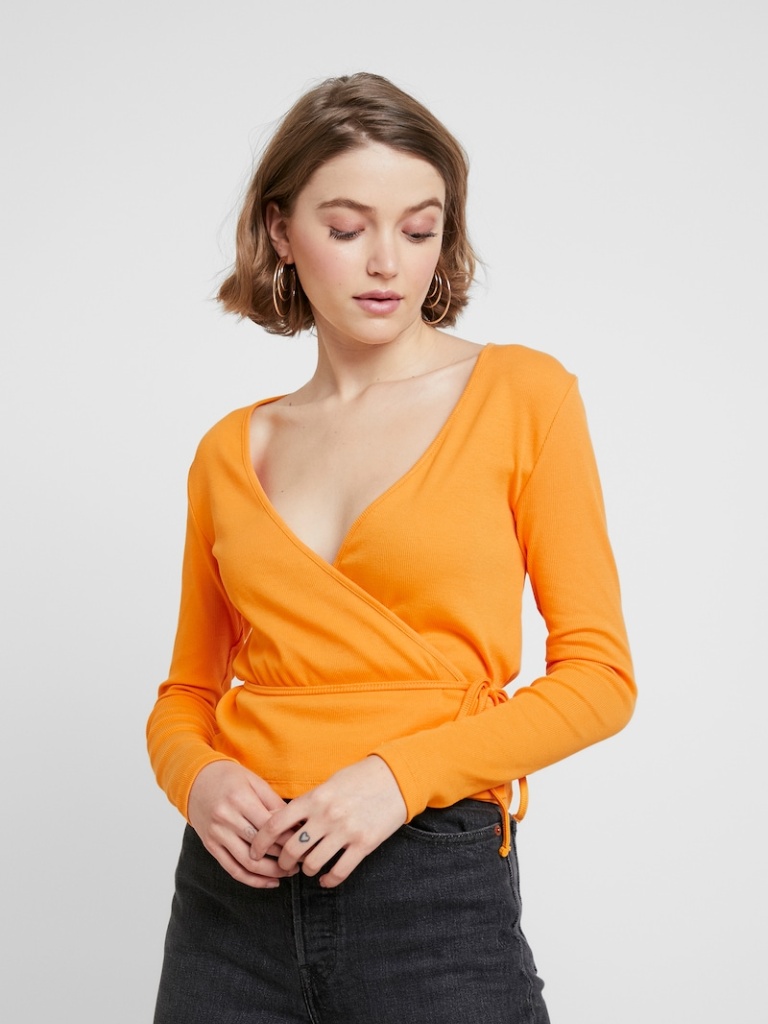
knit tight a long-sleeved with the sleeves down hip length Fully Tucked in v-neck cardigan